Field crop: maize
Growth stage: 1
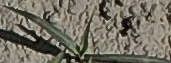
Species: sorghum